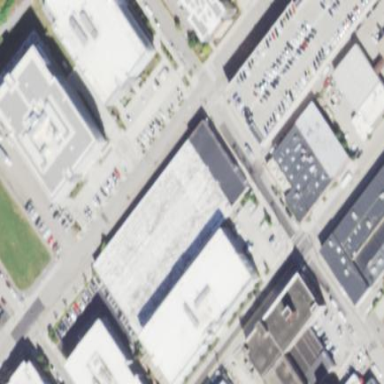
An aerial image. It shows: Warehouse building.